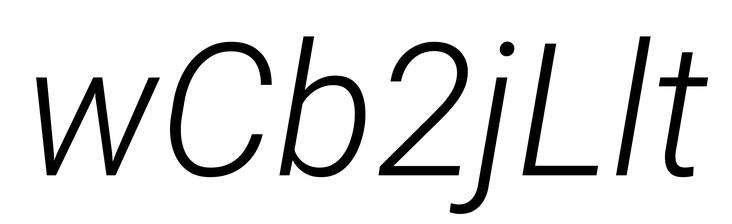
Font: Roboto-Italic_Light_Italic